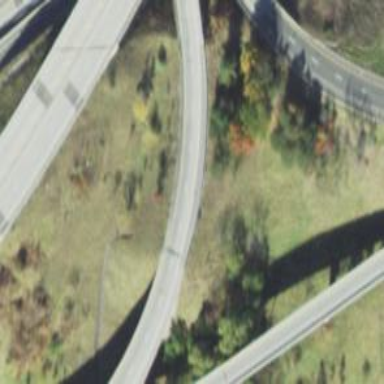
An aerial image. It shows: Motorway link with asphalt surface and embankment.